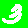
Digit: 3